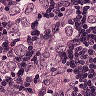
Metastatic tissue present: yes